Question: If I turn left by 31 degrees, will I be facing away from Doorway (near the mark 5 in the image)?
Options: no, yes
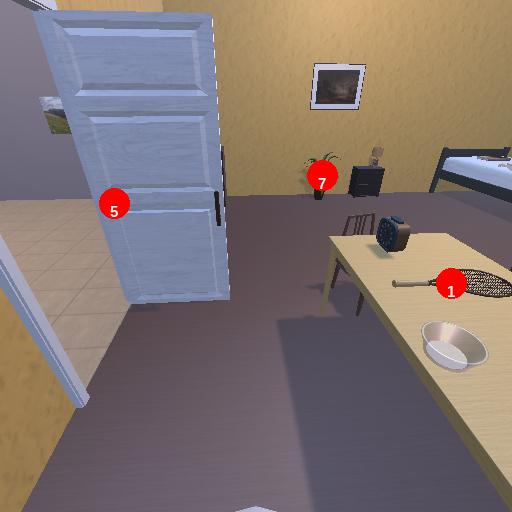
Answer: no